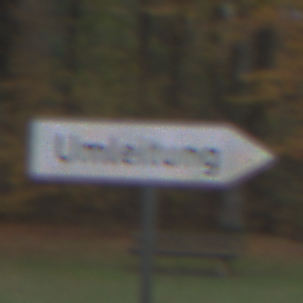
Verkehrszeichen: UmleitungswegweiserRechtsweisend
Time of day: SunriseSunset
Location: Outdoor (Nature)
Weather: PartlyCloudy
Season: Autumn
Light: Natural